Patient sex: M
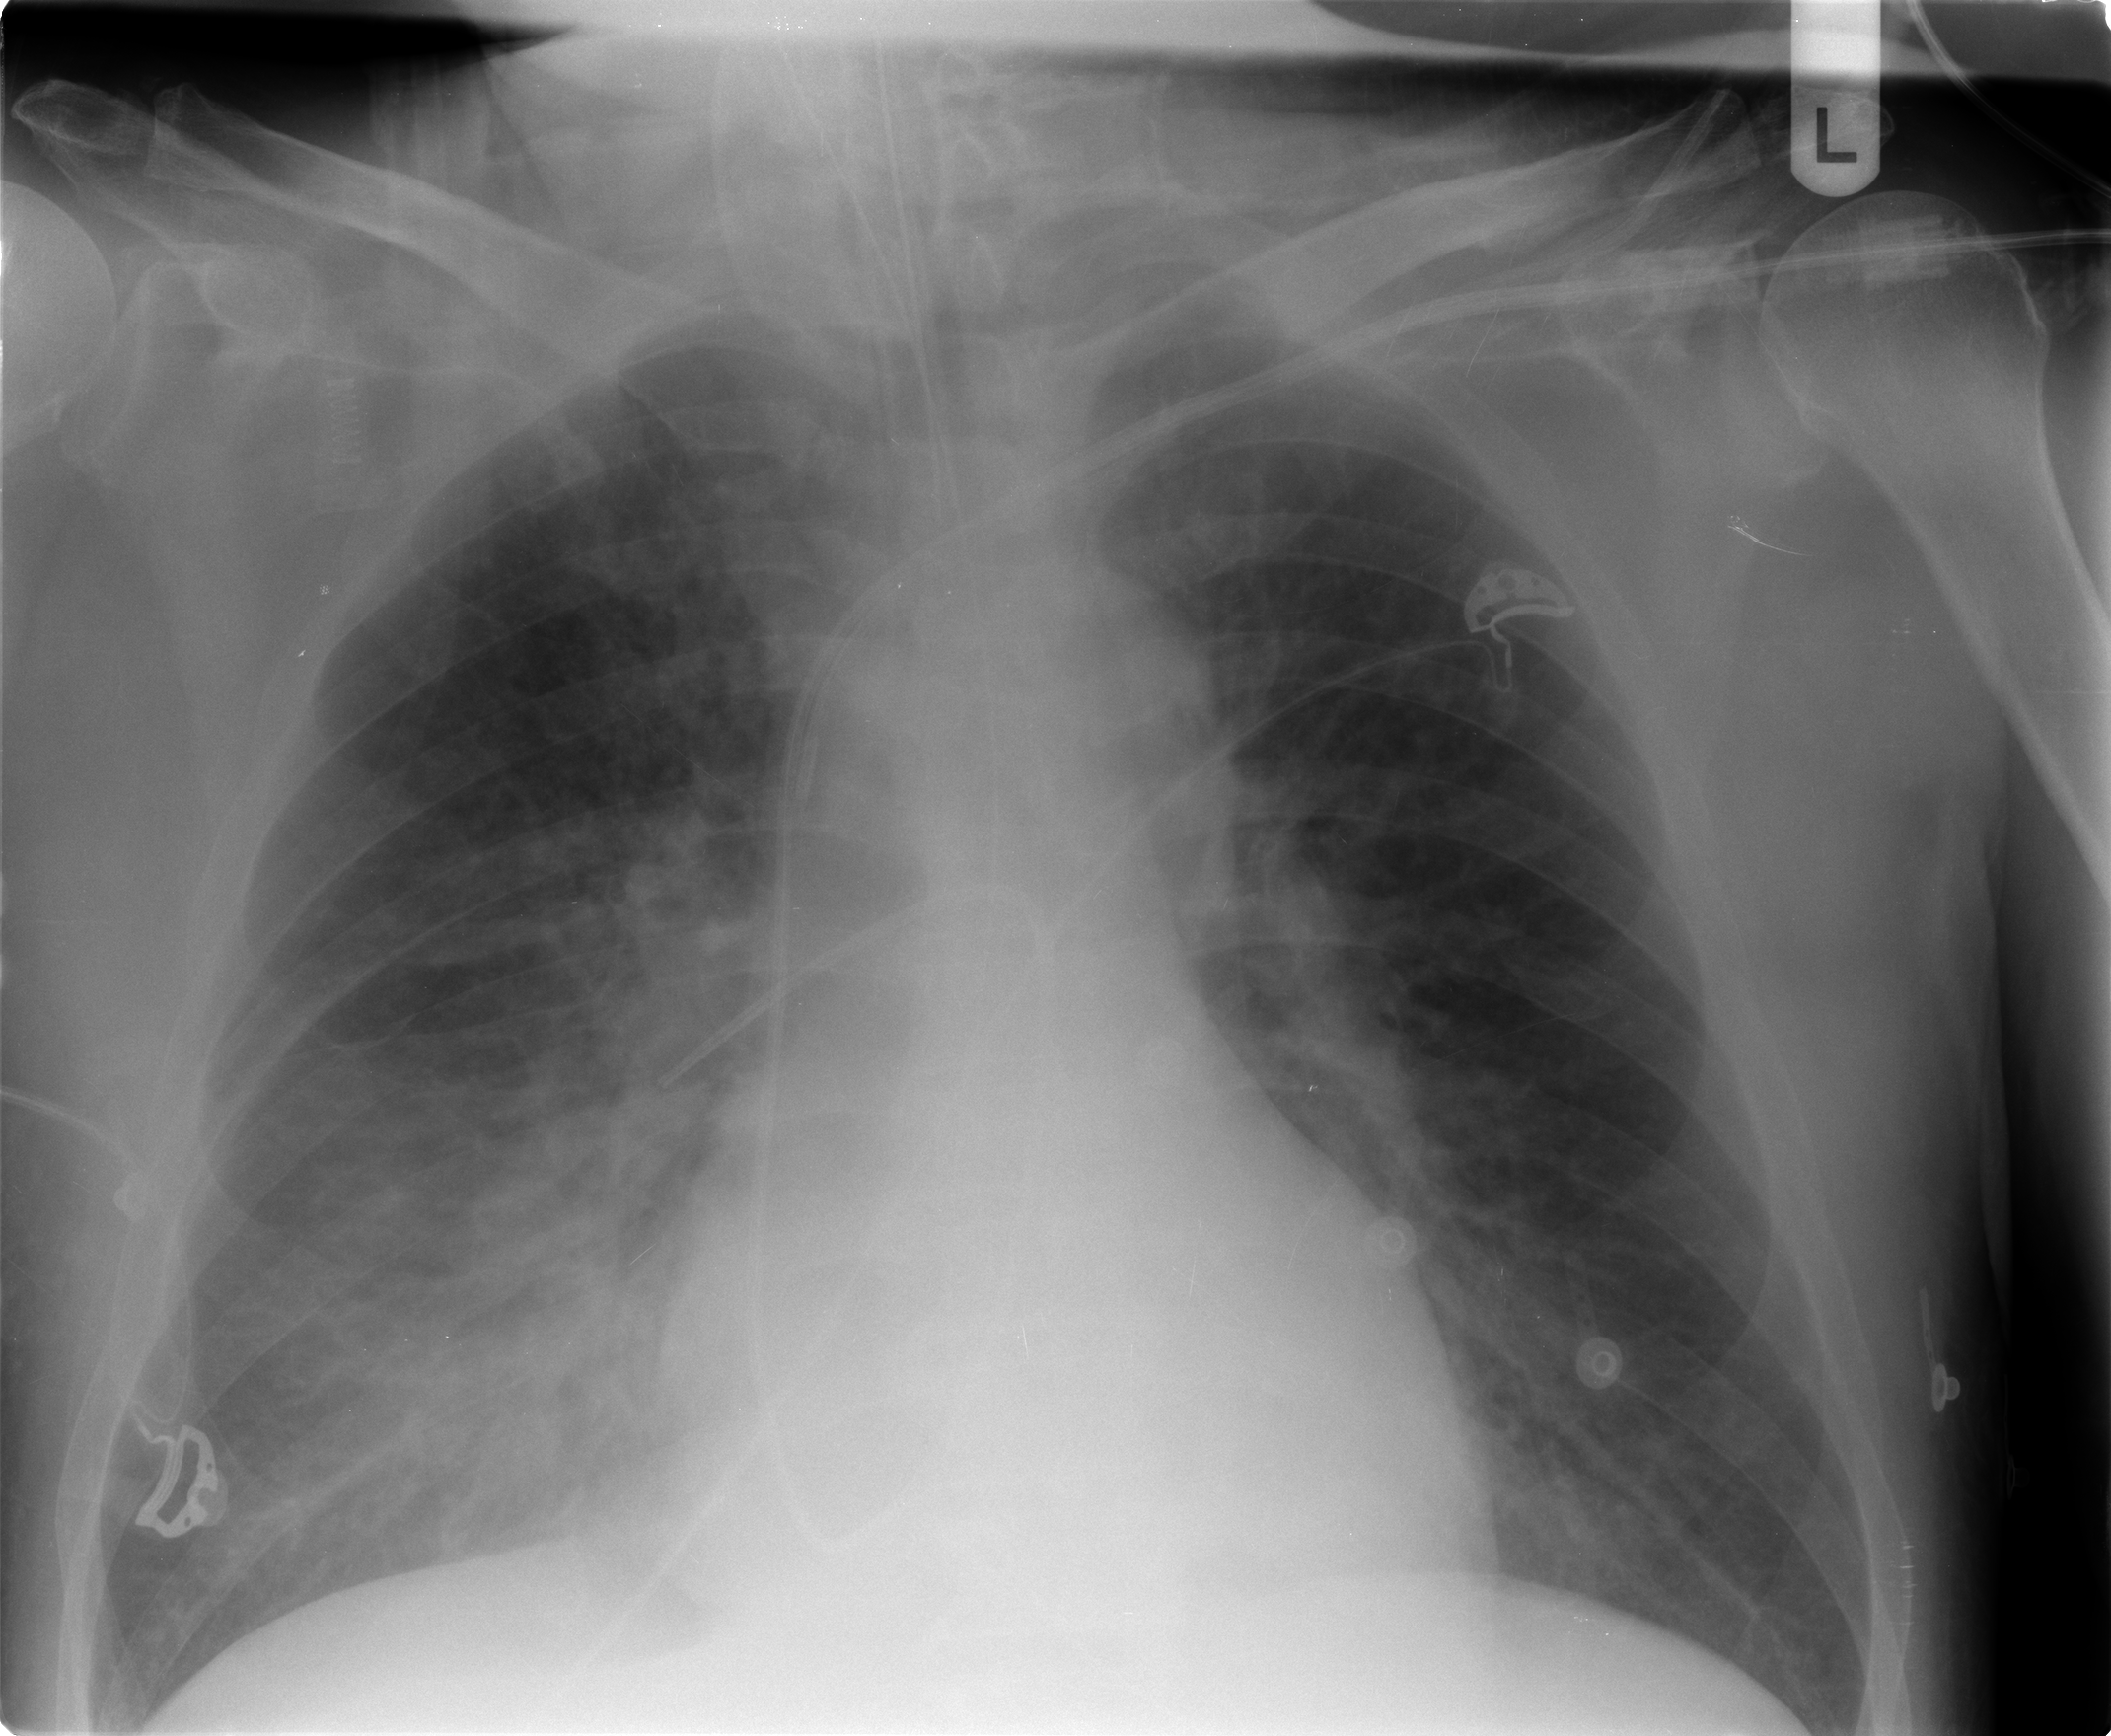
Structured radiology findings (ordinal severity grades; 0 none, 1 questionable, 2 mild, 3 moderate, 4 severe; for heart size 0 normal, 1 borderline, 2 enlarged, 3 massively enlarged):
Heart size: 0
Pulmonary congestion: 1
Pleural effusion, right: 0
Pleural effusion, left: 0
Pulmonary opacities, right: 2
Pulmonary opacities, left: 0
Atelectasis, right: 2
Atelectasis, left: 1